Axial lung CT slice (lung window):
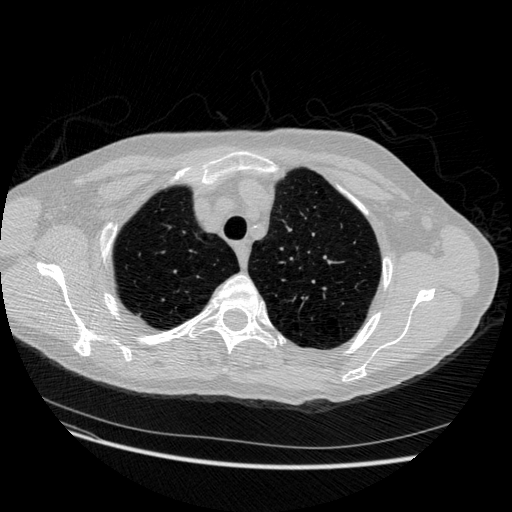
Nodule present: no